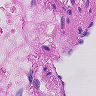
Metastatic tissue present: no